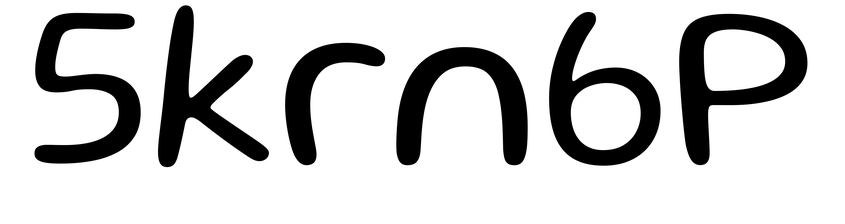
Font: Gluten_Light